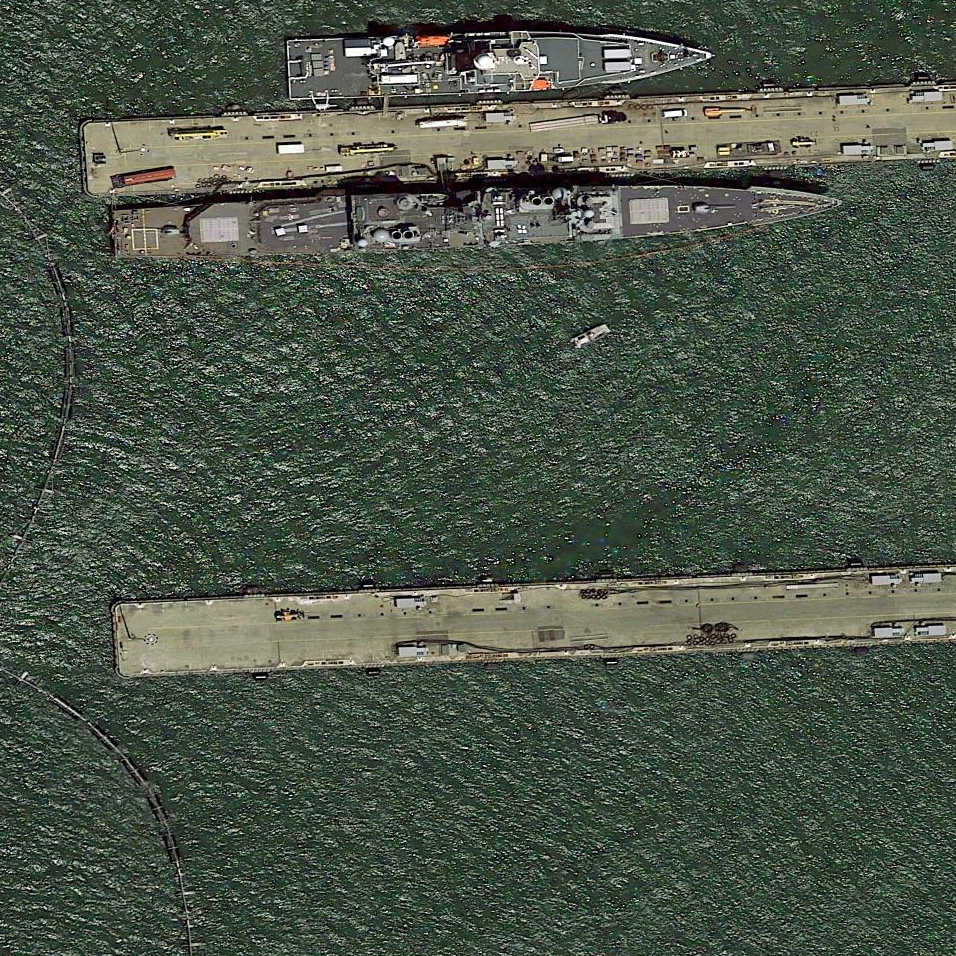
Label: cruiser